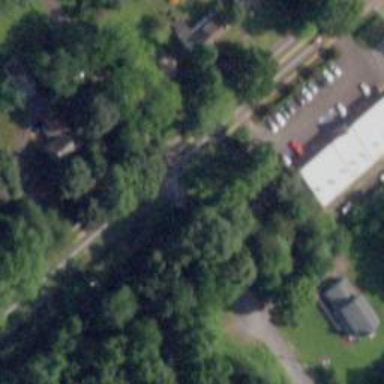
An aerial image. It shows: Marked crossing on cycleway.